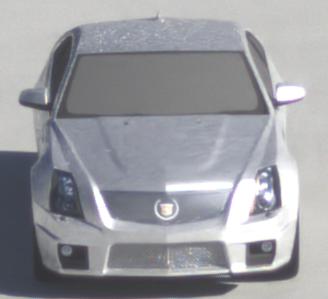
Make: Cadillac
Model: CTS-V
Detailed model: CTS-V (II) Limousine
Model produced from: 2008/11
Model produced until: 2010/12
Doors: 4
Color: white
Road condition: dry road
Daytime: morning or afternoon
Contrast: high contrast